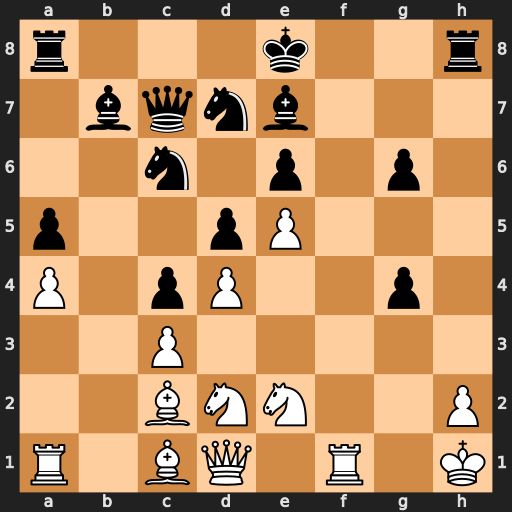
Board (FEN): r3k2r/1bqnb3/2n1p1p1/p2pP3/P1pP2p1/2P5/2BNN2P/R1BQ1R1K
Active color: w
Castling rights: kq
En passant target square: -
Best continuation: Bxg6+ Kd8 Nf4